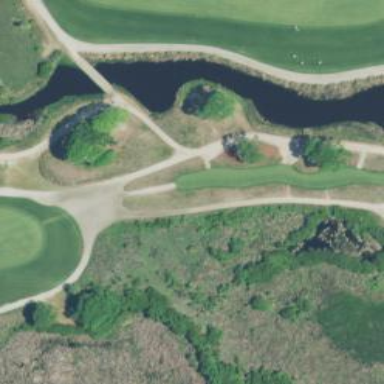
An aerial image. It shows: Path for both roads and golfers.